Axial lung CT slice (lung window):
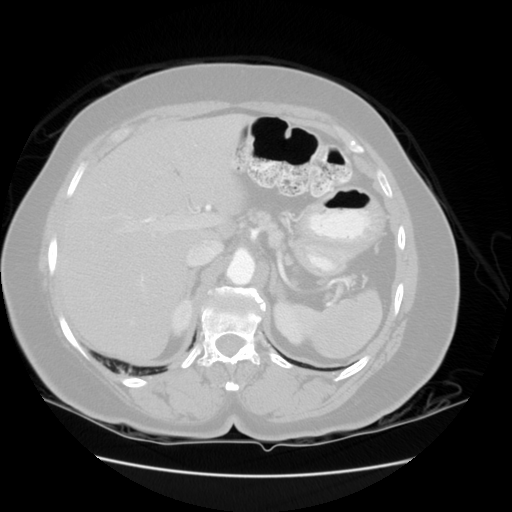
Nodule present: no